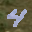
Label: 4